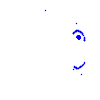
Particle: pion